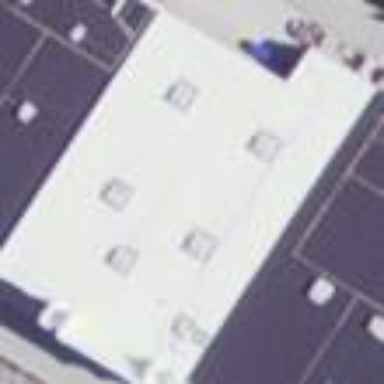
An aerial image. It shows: Retail building.